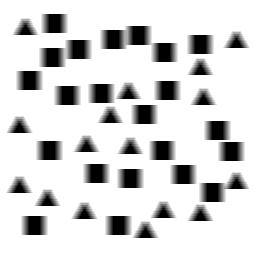
Squares: 22
Triangles: 16
Stars: 0
Total shapes: 38